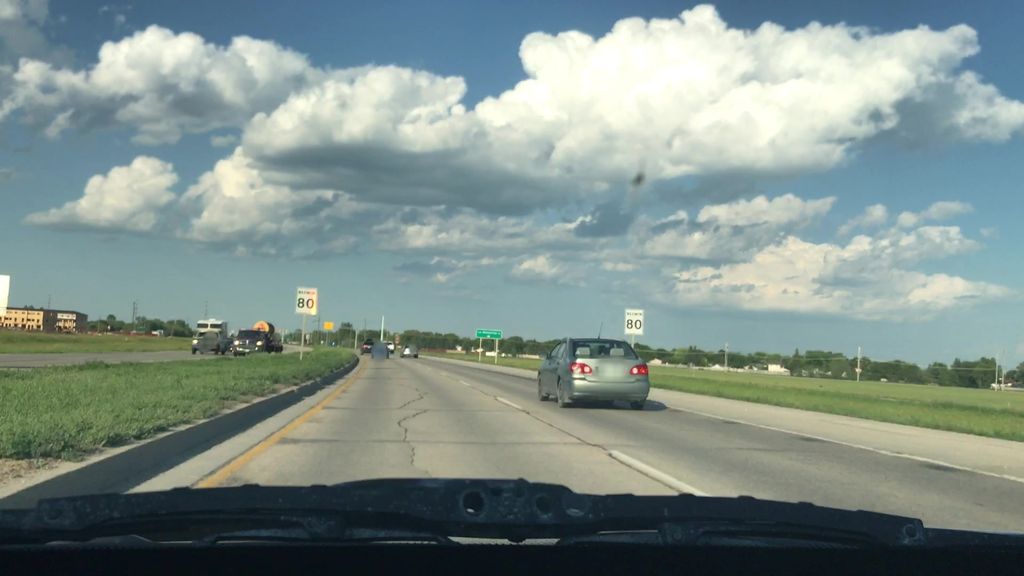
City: winnipeg